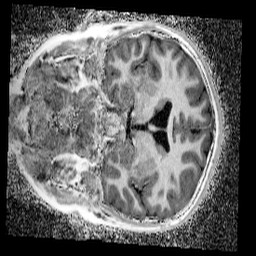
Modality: UNIT1_denoised
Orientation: coronal
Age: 10
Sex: male
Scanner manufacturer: siemens
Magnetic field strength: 3 T
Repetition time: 4 s
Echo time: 0.00299 s